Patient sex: M
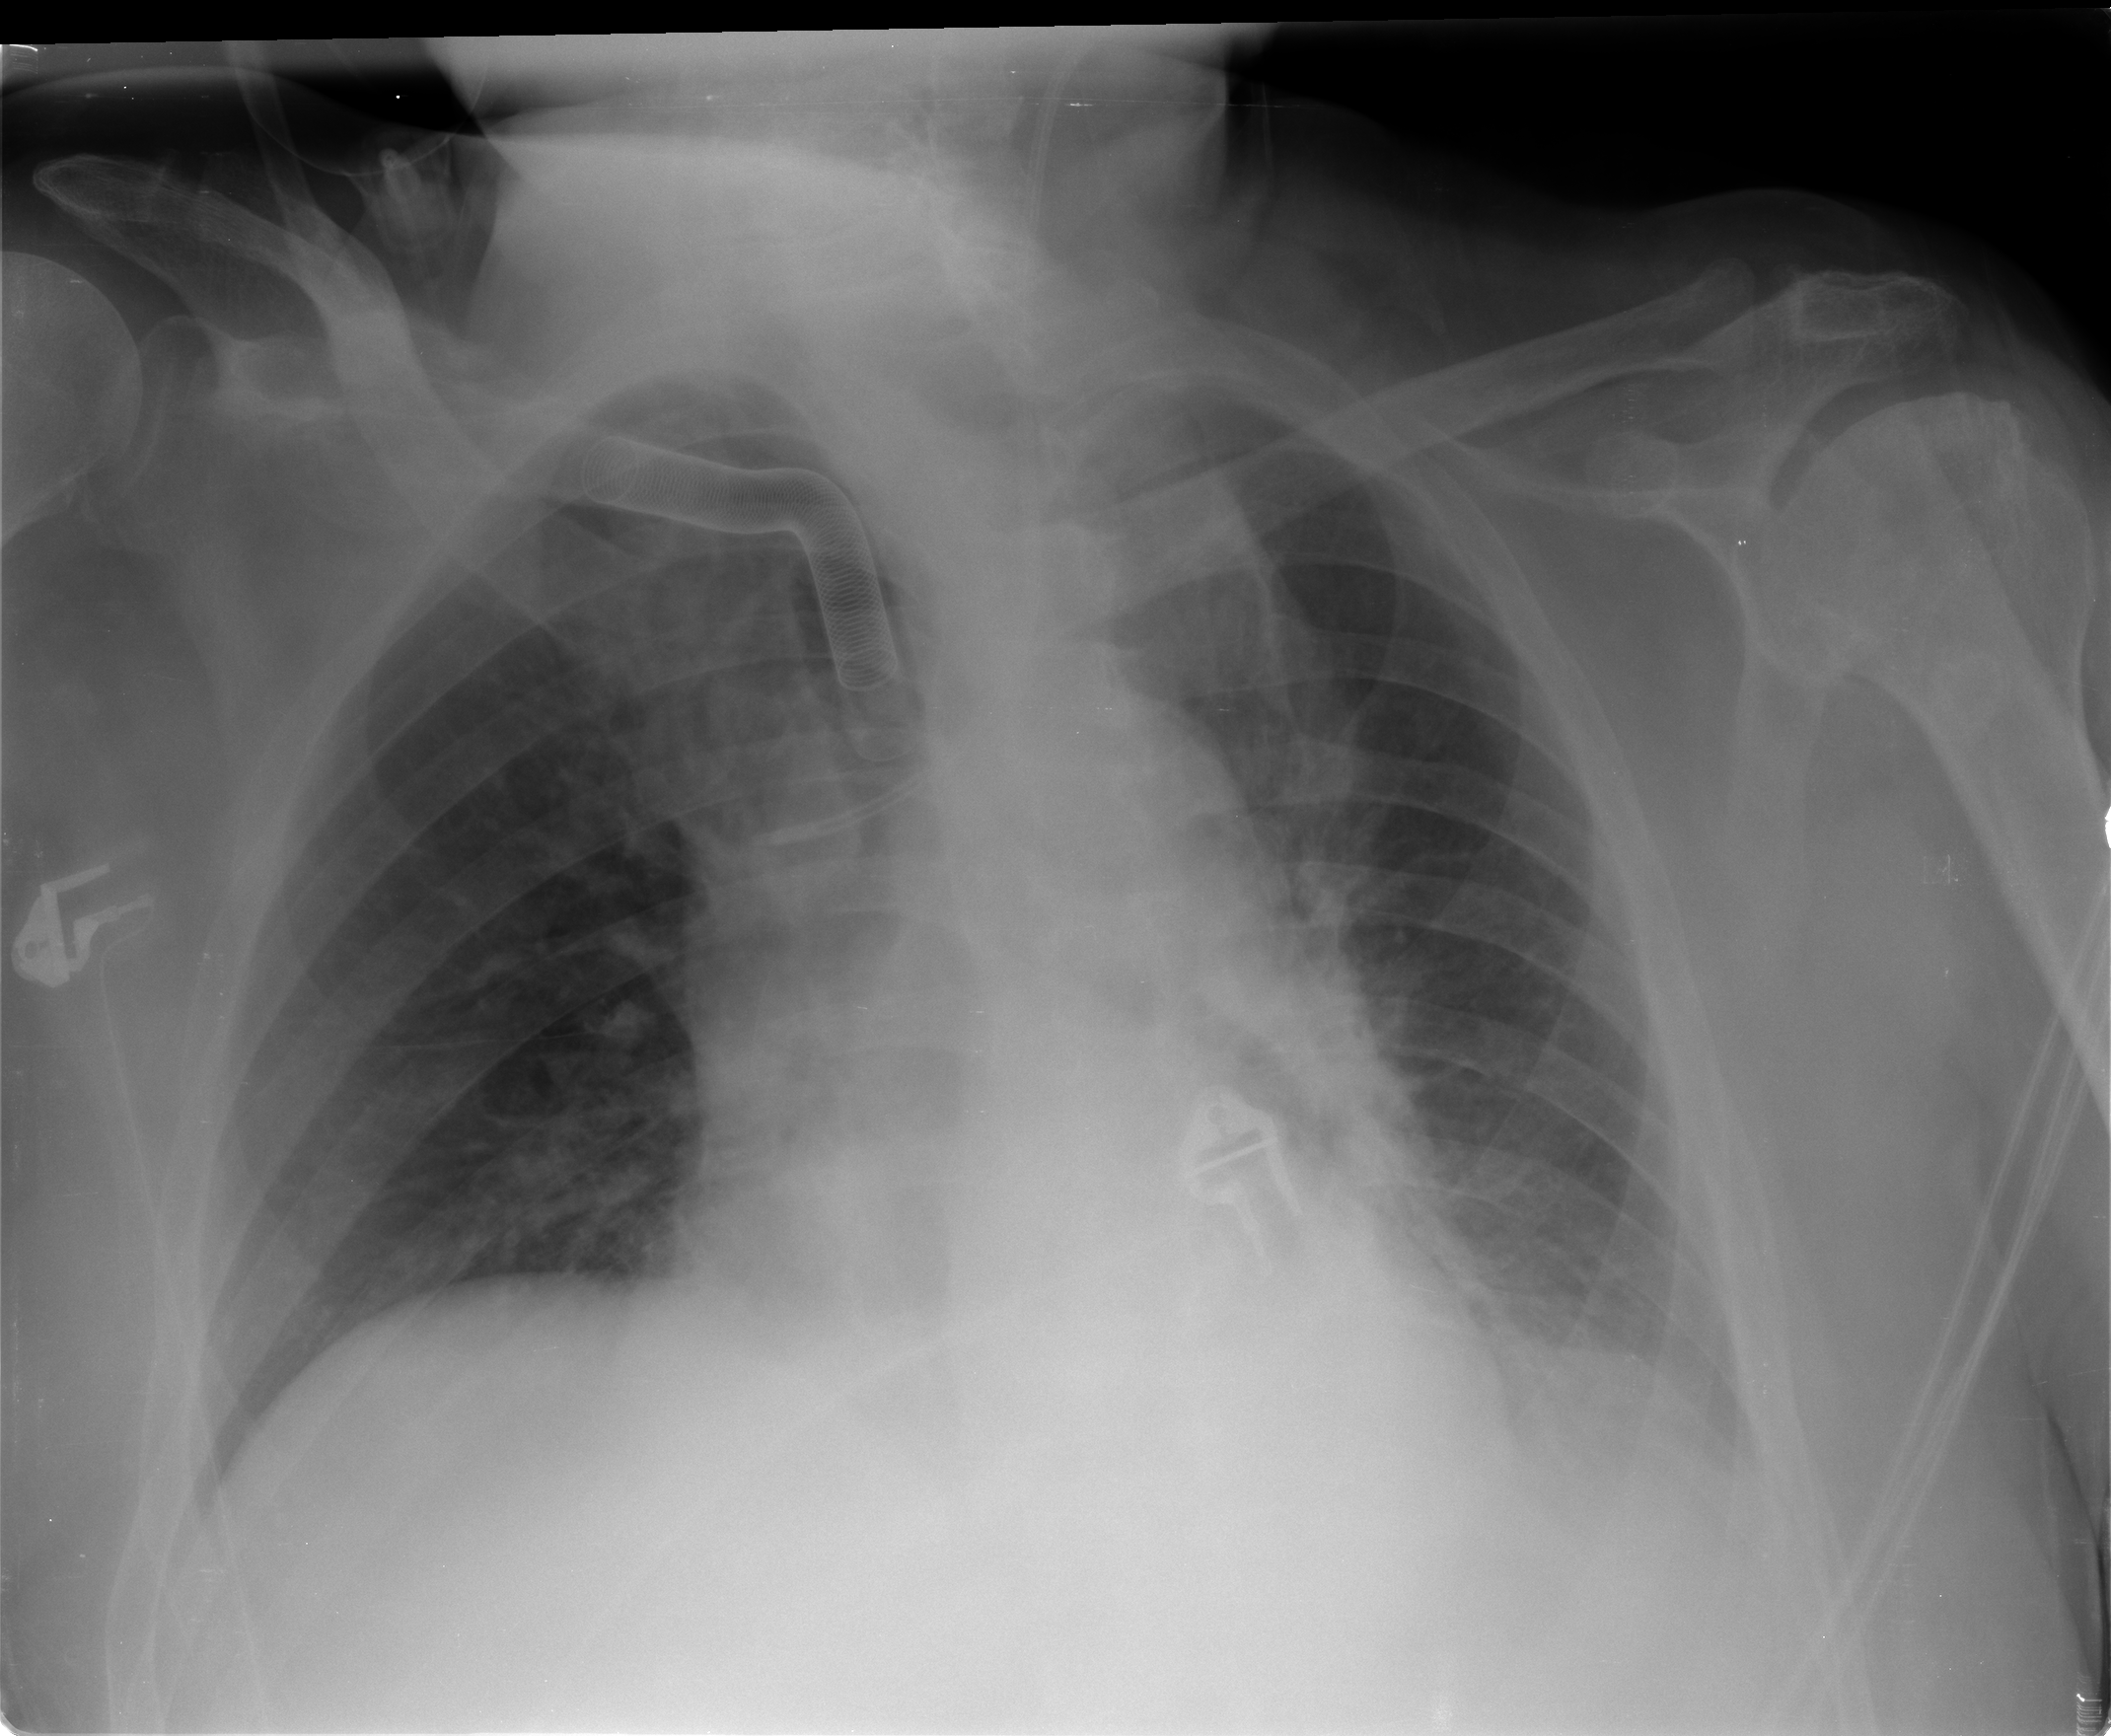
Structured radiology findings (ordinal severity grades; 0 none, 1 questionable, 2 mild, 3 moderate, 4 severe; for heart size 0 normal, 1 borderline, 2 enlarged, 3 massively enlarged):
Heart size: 0
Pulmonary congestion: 2
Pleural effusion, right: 0
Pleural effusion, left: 2
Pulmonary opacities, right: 0
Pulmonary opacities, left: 0
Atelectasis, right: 0
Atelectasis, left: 2